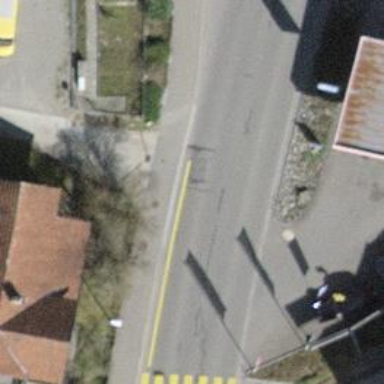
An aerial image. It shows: Cobblestone footway.